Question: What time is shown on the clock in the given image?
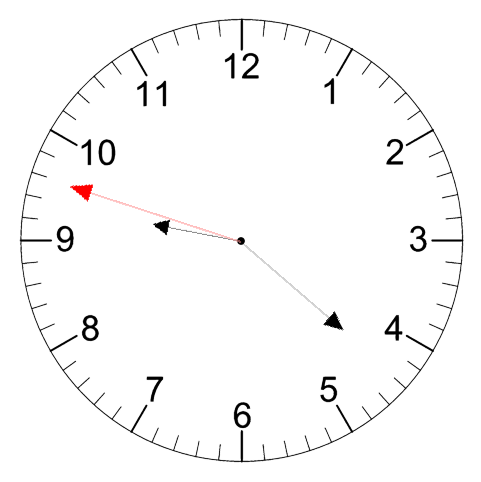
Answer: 09:21:48